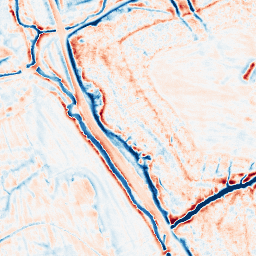
Category: edge_preserving
Decomposition family: bilateral
Decomposition parameters: d: 15
sigma_color: 150
sigma_space: 50
Upsampling method: quartic
Upsampling parameters: scale: 8
Upsampling scale: 8